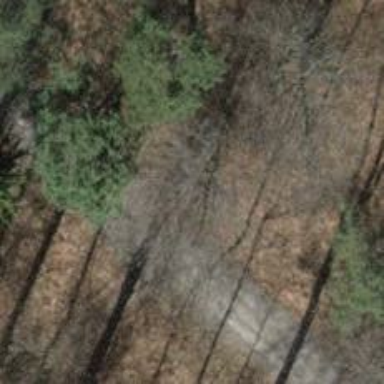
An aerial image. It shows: Path with fine gravel surface.